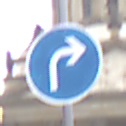
Verkehrszeichen: VorgeschriebeneFahrtrichtungRechts
Umgebung: Outdoor, Urban
Tageszeit: Midday
Wetter: Overcast
Licht: Natural
Jahreszeit: NotSpecified
Kontrast: LowContrast